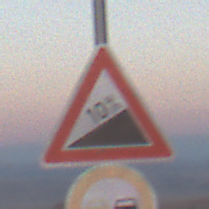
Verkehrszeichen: Steigung10
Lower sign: Ueberholverbot
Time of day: SunriseSunset
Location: Outdoor (Nature)
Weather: Clear
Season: NotSpecified
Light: Natural